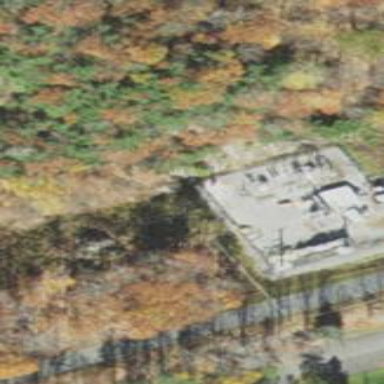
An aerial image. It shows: Distribution level power substation surrounded by fence.